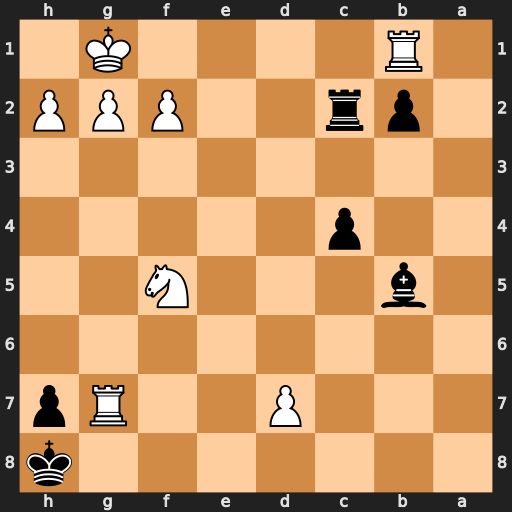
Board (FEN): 7k/3P2Rp/8/1b3N2/2p5/8/1pr2PPP/1R4K1
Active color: b
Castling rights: -
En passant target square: -
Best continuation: Rc1+ Rxc1 bxc1=Q#